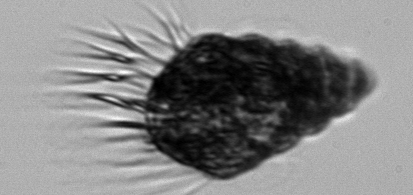
Label: Laboea_strobila